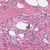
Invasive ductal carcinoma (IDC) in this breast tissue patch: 0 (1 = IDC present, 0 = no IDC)